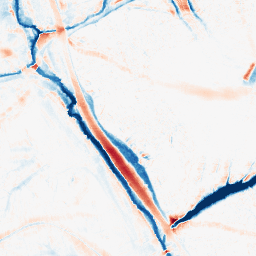
Category: morphological
Decomposition family: morphological_ellipse
Decomposition parameters: operation: average
width: 20
height: 20
Upsampling method: bicubic_16x
Upsampling parameters: scale: 16
Upsampling scale: 16